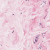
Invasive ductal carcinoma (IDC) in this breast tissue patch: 0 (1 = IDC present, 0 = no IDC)